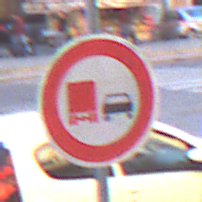
Verkehrszeichen: UeberholverbotKraftfahrzeuge
Umgebung: Outdoor, Urban
Tageszeit: SunriseSunset
Wetter: Clear
Licht: Natural
Jahreszeit: NotSpecified
Kontrast: MediumContrast